Current action and preconditions to check: trajectory_clear

Your task: For each precondition in the list above, predict whether it will hold at this action.

Consider the current scene as observed from the mobile robot's camera, and analyze the predicted future states of all dynamic agents (e.g., people, animals, vehicles, or any moving entities) within the NEXT SECOND.

IMPORTANT: Only answer "very likely" if you are absolutely certain—based on strong, clear evidence—that a dynamic agent will violate the precondition in the predicted future state. Do NOT answer "very likely" for unlikely, ambiguous, or low-probability risks.

Ask yourself for each precondition: Is there a high probability, with clear and convincing evidence, that the predicted future states of any dynamic agent will interfere with the predicted future state of the currently executing action within the NEXT SECOND, causing that precondition to fail?

Assess the risk level based on these predictions. Use "likely" or "very likely" if motions create a clear risk of interference.

Use "neutral" or "improbable" if agents are nearby but their predicted paths are clearly diverging or non-conflicting.

Failure Risk Categories: "very improbable", "improbable", "neutral", "likely", "very likely"

Answer Format: Output ONLY the probability_of_failure value from these categories: "very improbable", "improbable", "neutral", "likely", "very likely"

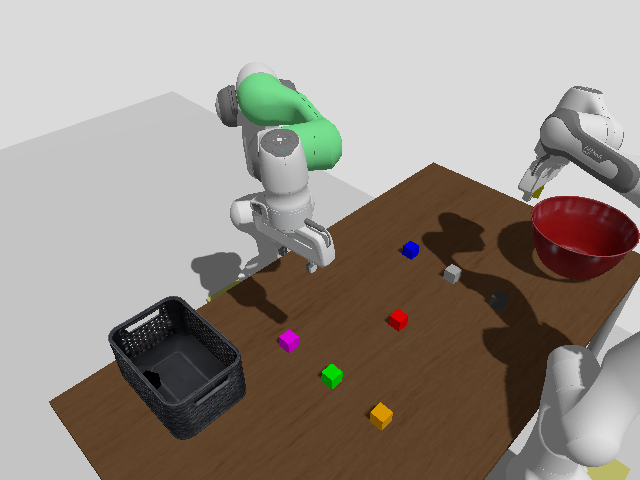

Answer: very improbable